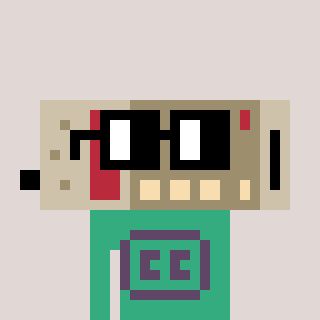
a pixel art character with square black glasses, a cordless phone-shaped head and a teal-colored body on a warm background